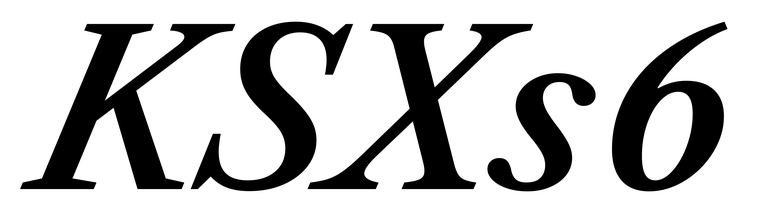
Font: LibreCaslonText-Italic_SemiBold_Italic